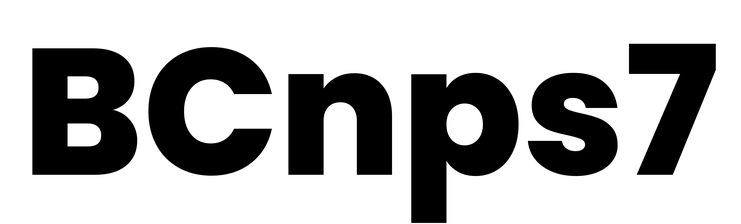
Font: Poppins-ExtraBold